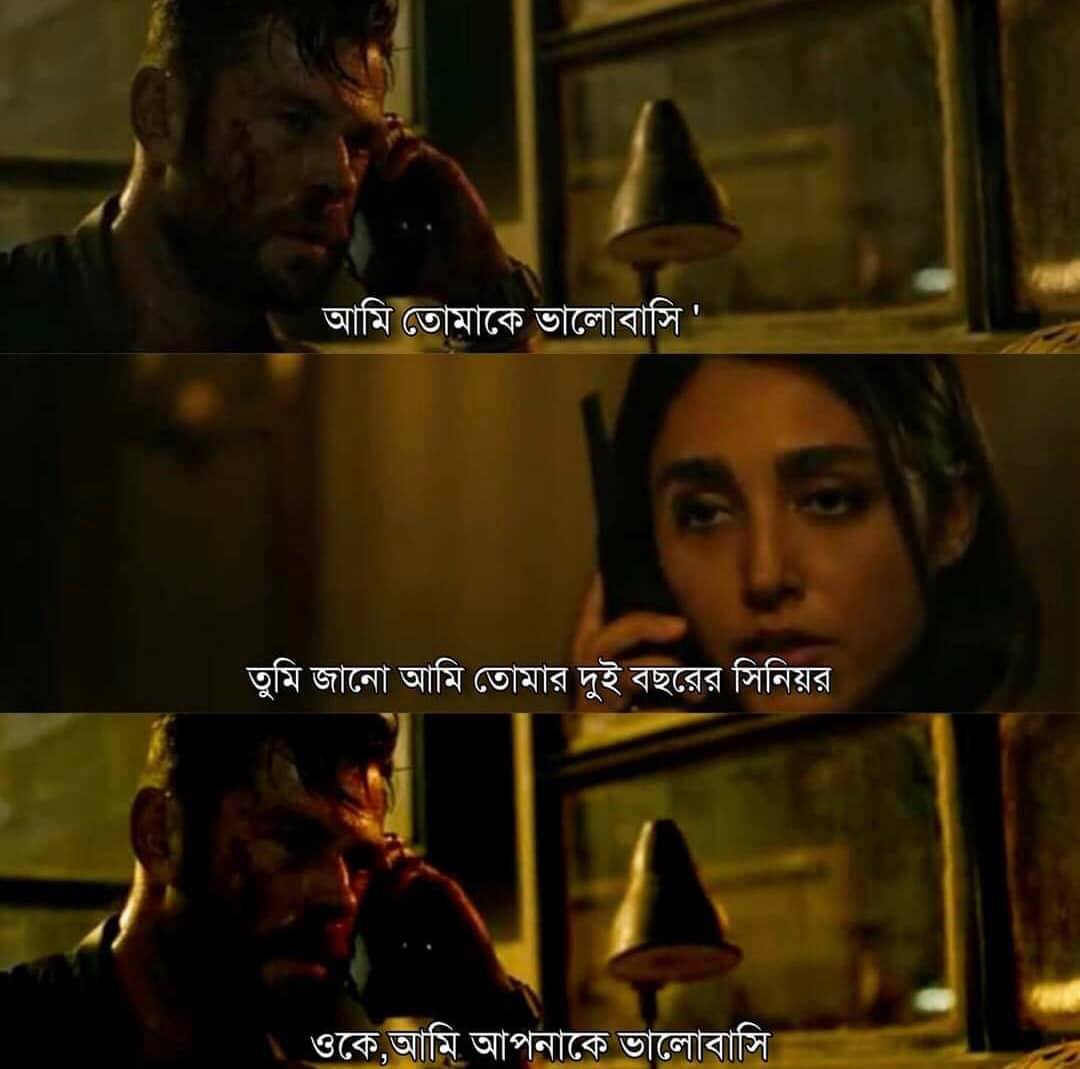
Text: আমি তোমাকে ভালোবাসি' তুমি জানো আমি তোমার দুই বছরের সিনিয়র ওকে, আমি আপনাকে ভালোবাসি
Label: Non Hate